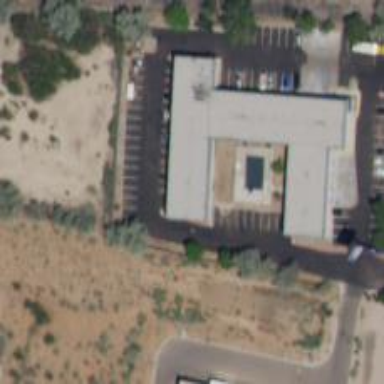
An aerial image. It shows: Building that is motel.